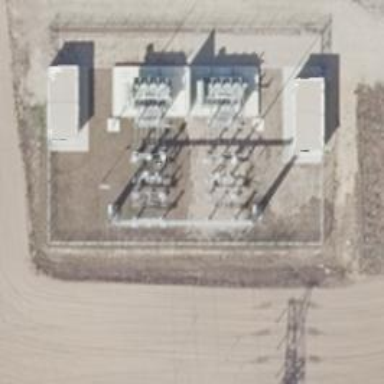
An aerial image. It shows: Switch used for power control.